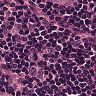
Metastatic tissue present: no